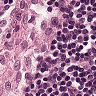
Metastatic tissue present: no